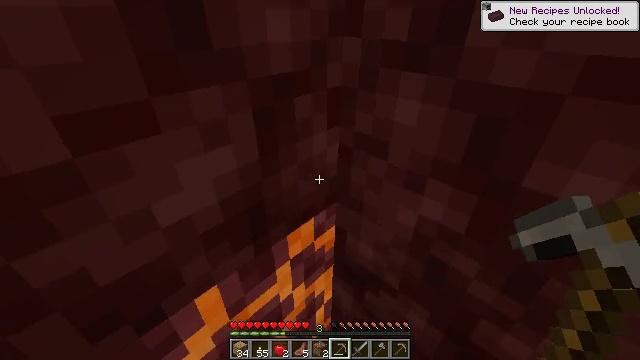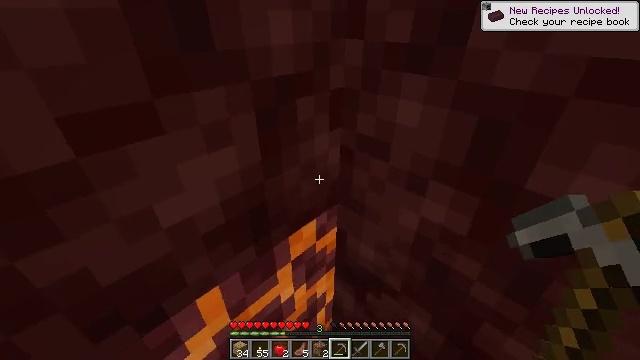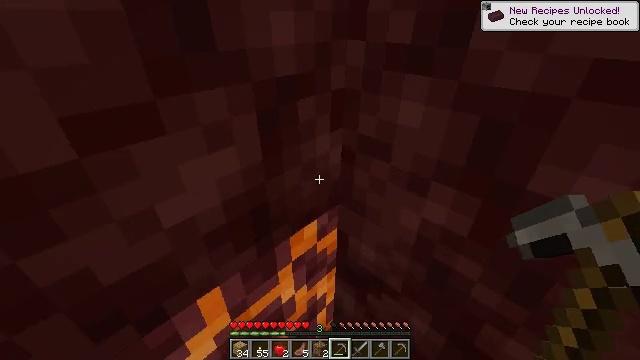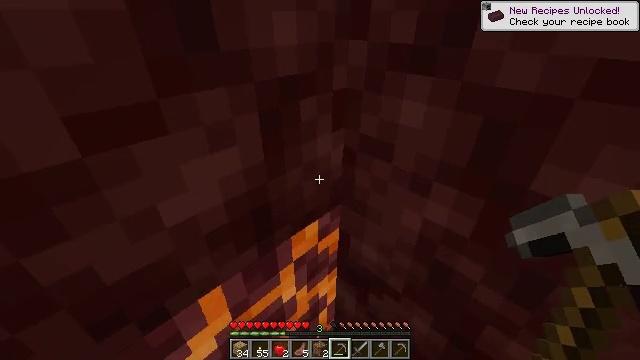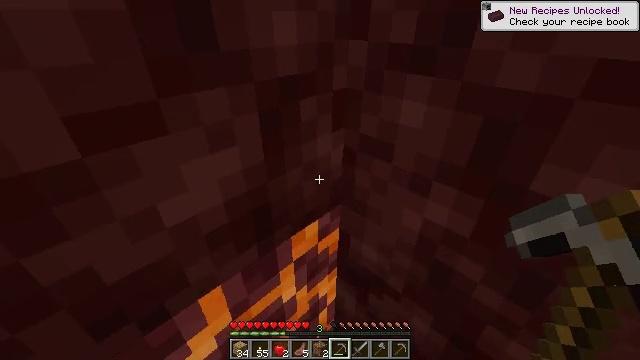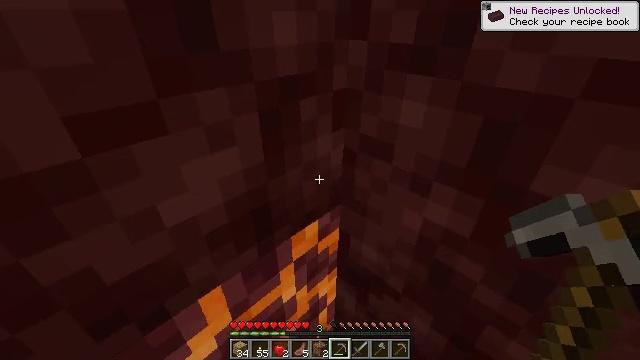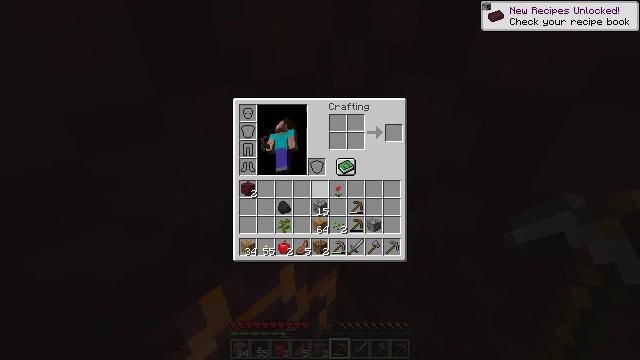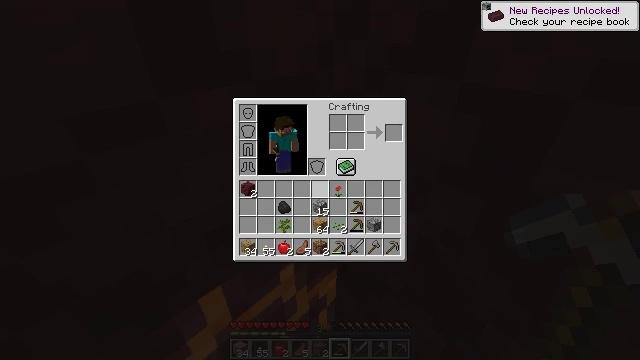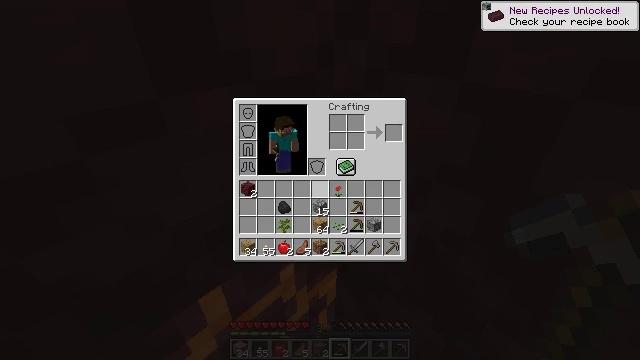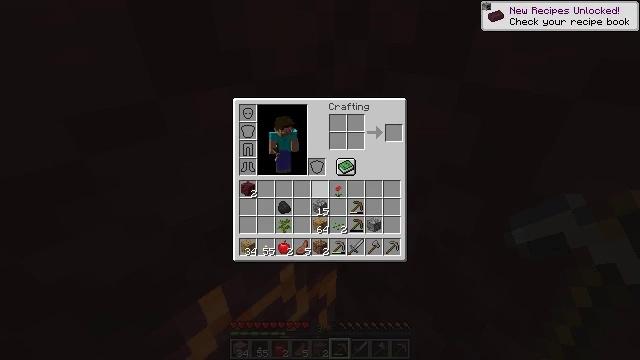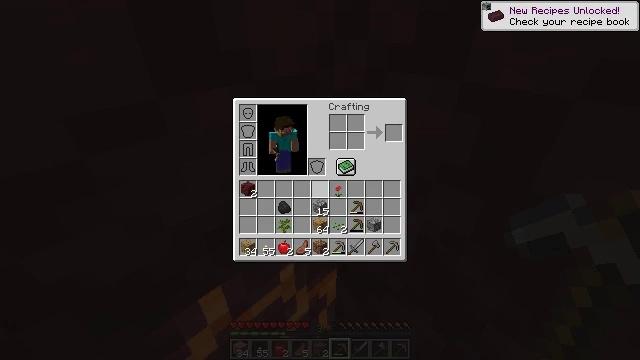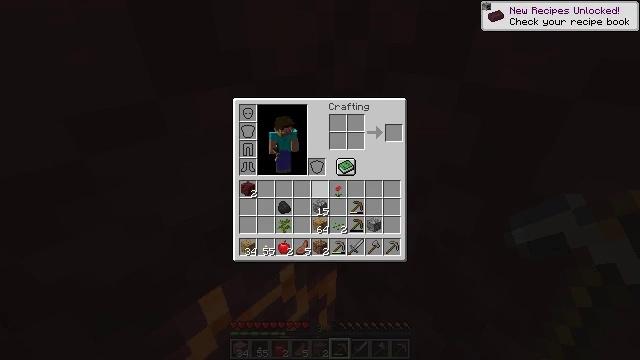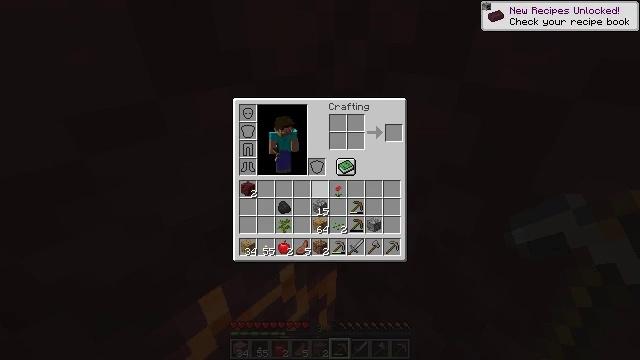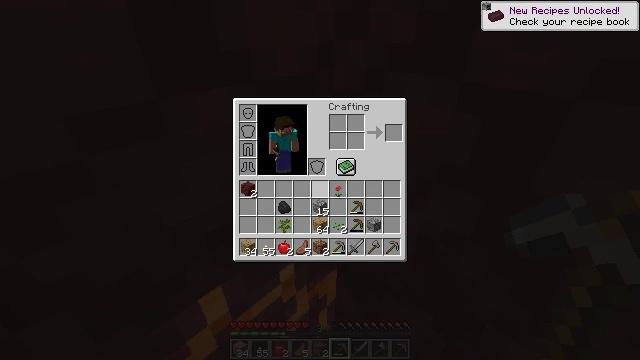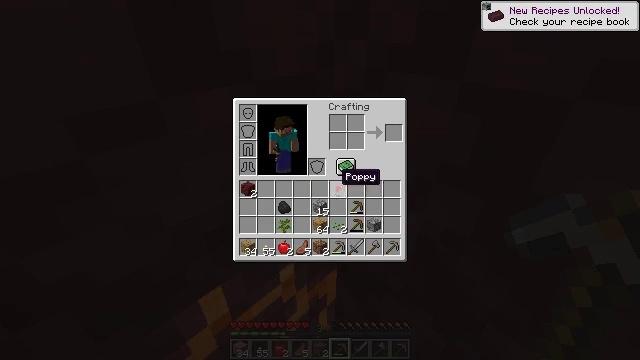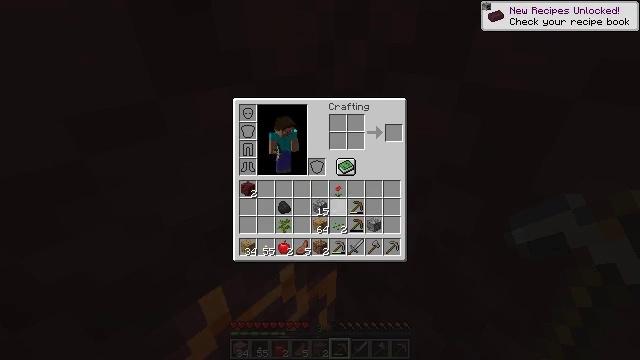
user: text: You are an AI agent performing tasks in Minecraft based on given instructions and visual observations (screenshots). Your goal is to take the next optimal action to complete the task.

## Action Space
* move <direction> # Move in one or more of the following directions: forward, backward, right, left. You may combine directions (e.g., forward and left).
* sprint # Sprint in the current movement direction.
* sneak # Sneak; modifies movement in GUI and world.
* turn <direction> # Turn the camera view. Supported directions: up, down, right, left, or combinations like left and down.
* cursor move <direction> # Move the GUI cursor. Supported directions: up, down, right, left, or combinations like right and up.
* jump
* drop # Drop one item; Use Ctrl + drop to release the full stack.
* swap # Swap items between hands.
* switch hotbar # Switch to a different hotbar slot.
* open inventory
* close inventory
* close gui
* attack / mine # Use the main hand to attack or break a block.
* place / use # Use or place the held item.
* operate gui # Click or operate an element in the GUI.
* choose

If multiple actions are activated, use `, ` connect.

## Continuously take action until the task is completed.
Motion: motion action
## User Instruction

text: Attack the netherrack to gather it.
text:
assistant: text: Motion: no_op
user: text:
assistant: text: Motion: no_op
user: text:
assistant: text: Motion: no_op
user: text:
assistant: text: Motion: no_op
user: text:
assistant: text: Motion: no_op
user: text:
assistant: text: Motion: open inventory
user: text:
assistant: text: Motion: open inventory
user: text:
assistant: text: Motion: open inventory
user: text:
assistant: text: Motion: open inventory
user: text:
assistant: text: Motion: no_op
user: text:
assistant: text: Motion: no_op
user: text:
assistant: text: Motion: no_op
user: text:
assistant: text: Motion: no_op
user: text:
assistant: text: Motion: cursor move right
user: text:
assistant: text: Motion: cursor move right and down
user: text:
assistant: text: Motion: cursor move down
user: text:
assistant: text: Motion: no_op
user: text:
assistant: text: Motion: no_op
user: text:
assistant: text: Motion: cursor move left
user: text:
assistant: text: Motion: cursor move left and up
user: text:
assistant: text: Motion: cursor move left and up
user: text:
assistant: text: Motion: no_op
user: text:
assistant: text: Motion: no_op
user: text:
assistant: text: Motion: no_op
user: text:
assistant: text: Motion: no_op
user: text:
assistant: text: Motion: no_op
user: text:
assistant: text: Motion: no_op
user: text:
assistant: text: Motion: no_op
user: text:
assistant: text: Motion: no_op
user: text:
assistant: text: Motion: no_op